Interaction volume radius: 5 \u00c5
Interaction volume height: 10 \u00c5
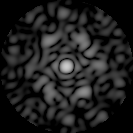
Disorder parameter: 0.6488